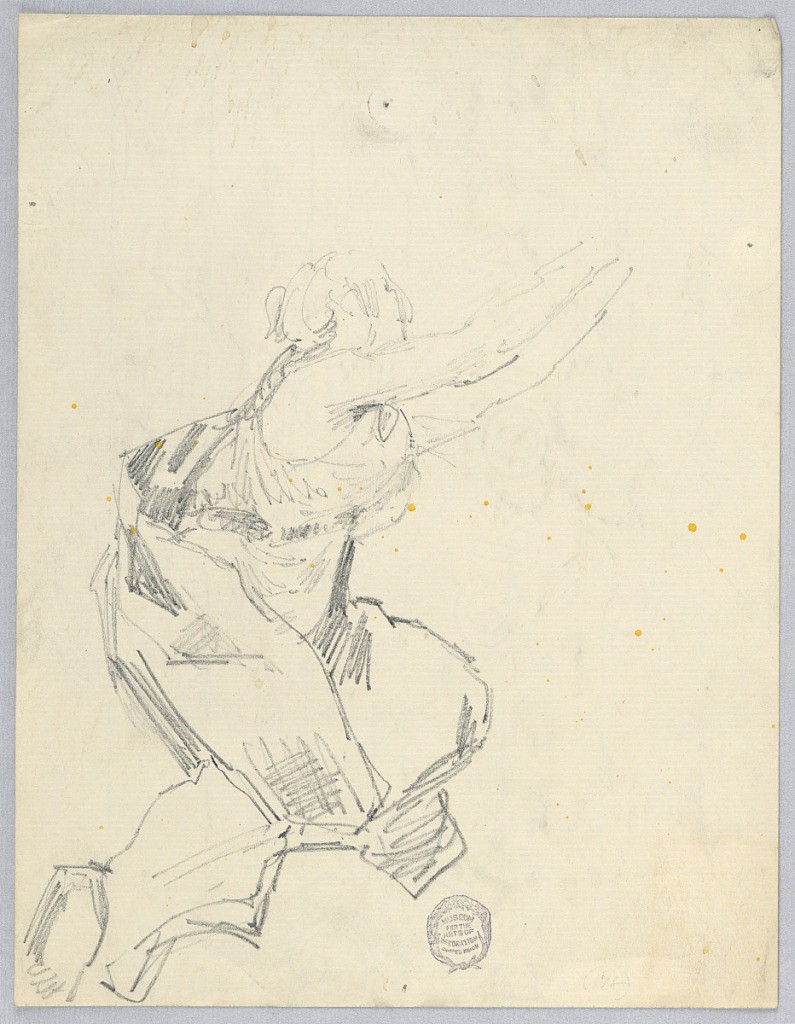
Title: Sketch of a Woman
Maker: Francis Augustus Lathrop, American, 1849–1909
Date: ca. 1895
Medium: Graphite on laid paper
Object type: Drawing
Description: Female figure in a supplicant posture, arms upstretched to the right.